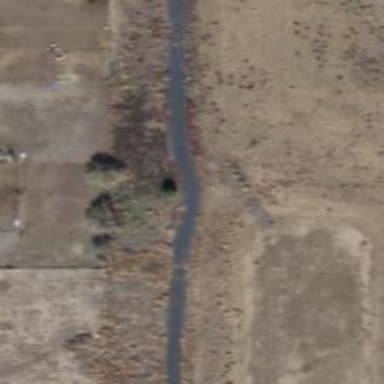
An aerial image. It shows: Unclassified road.